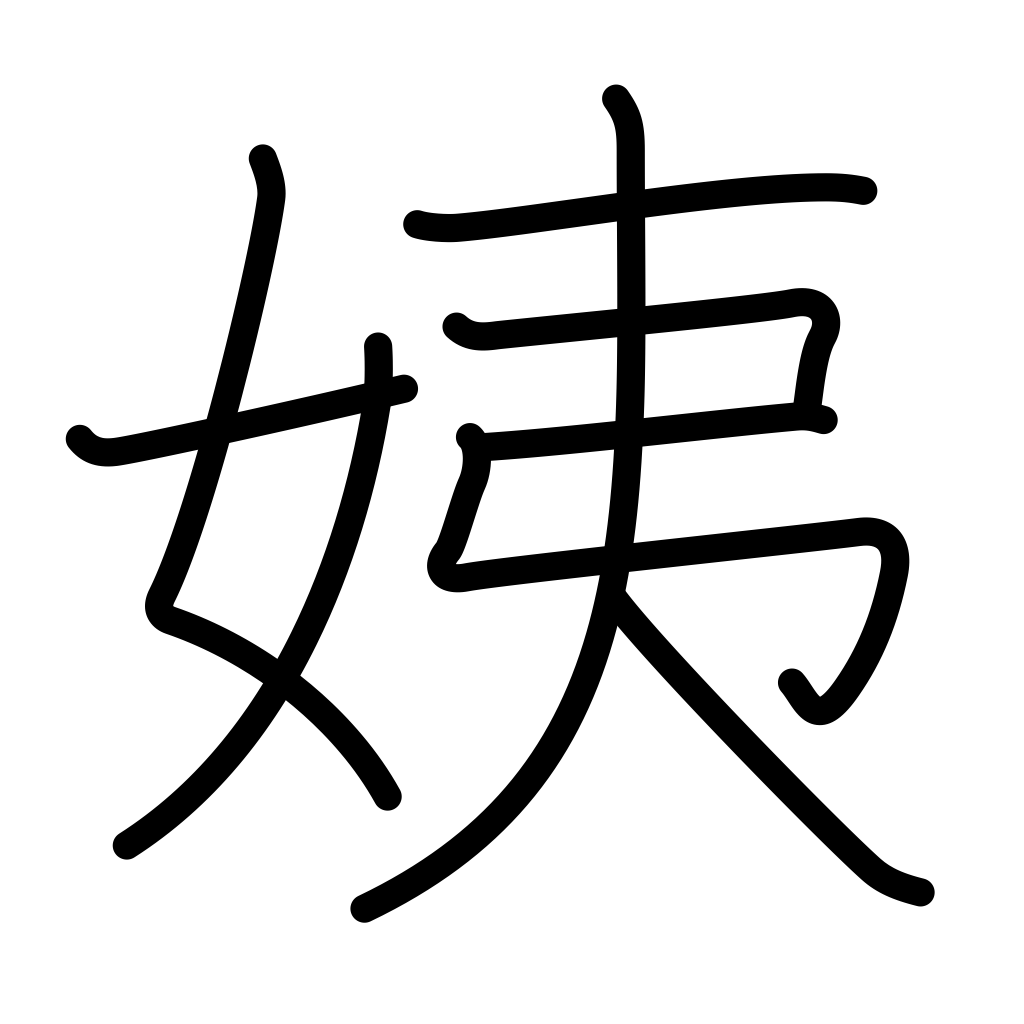
Meaning: younger sister